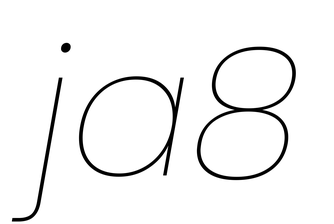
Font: Poppins-ThinItalic